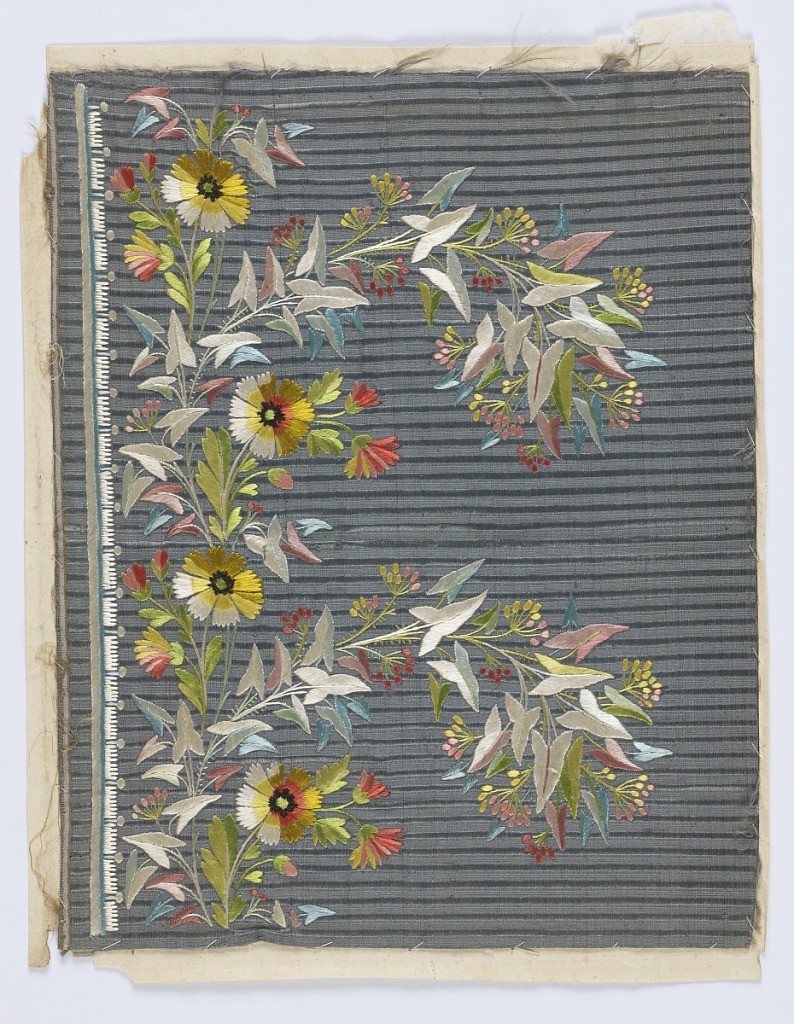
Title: Salesman's sample
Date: late 18th–early 19th century
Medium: silk Technique: embroidered on compound weave
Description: Pale blue ribbed silk ground embroidered with multicolored floral sprays.